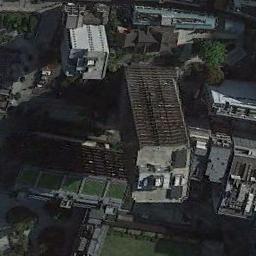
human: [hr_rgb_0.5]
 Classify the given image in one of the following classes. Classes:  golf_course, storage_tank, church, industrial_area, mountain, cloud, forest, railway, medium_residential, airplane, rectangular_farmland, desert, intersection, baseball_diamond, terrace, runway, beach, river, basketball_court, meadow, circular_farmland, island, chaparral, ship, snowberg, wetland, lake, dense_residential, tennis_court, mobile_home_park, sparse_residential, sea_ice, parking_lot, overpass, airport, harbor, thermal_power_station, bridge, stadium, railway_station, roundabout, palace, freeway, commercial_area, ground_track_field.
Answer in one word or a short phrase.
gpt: commercial_area